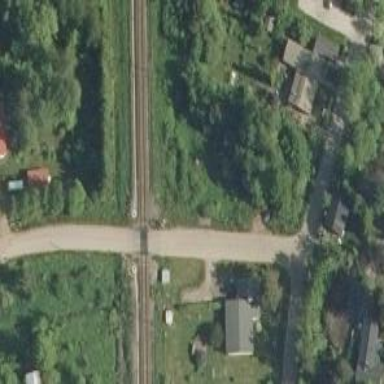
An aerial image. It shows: Level crossing with lights and saltire.